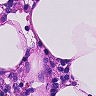
Metastatic tissue present: no